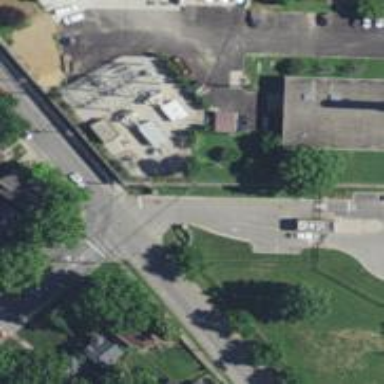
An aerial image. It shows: Road with stop sign.